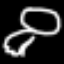
Label: frog